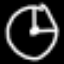
Label: clock